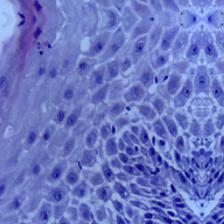
Diagnosis: Normal